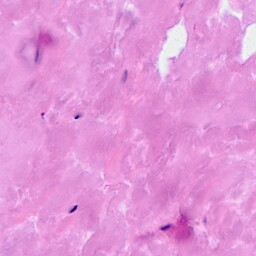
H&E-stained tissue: Breast